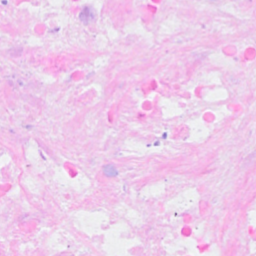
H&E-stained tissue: Breast